Question: I'm trying to create sensors for a car to keep track of the distances from the car to the borders of the track. My goal is to have 5 sensors (see image below) and use them to train a machine learning algorithm.
But I can't figure out a way to calculate these distances. For now, I just need a sample of code and a logical explanation of how to implement this with PyGame. But a mathematical and geometrical explanation would be really nice as well for further reading. I'm using <URL> code from a YouTuber tutorial series.
My biggest issue is how to get the points in blue. (last picture) I need them to create the red lines from the car to the points and to calculate the length of these lines. These points are taking the car's position and rotation into account and they have a specific angle at which they get out of the car. I've managed to create the lines, but could not get the point the line would collide with the track.
What I want to accomplish:

I've tried different approaches to this problem, but for now, my biggest problem is how to get the position of the blue dots:
<URL>
--- Edit from the feedback ------
I added a new paragraph to better explain the problem. This way I hope it is clearer why this problem is different from those said to be related to it. The other problem we have the desired final position (mouse or enemy) in this one we have to figure out which point is the one we are going to use to create the line, and this is my issue.
My GitHub repo of the project
<URL>
The part of the code where I'm trying to implement this:
'''
class AbstractCar:
def __init__(self, max_vel, rotation_vel):
self.img = self.IMG
self.max_vel = max_vel
self.vel = 0
self.rotation_vel = rotation_vel
self.angle = 0
self.x, self.y = self.START_POS
self.acceleration = 0.1
def rotate(self, left=False, right=False):
if left:
self.angle += self.rotation_vel
elif right:
self.angle -= self.rotation_vel
def draw(self, win):
blit_rotate_center(win, self.img, (self.x, self.y), self.angle)
def move_forward(self):
self.vel = min(self.vel + self.acceleration, self.max_vel)
self.move()
def move_backward(self):
self.vel = max(self.vel - self.acceleration, -self.max_vel/2)
self.move()
def move(self):
radians = math.radians(self.angle)
vertical = math.cos(radians) * self.vel
horizontal = math.sin(radians) * self.vel
self.y -= vertical
self.x -= horizontal
def collide(self, mask, x=0, y=0):
car_mask = pygame.mask.from_surface(self.img)
offset = (int(self.x - x), int(self.y - y))
poi = mask.overlap(car_mask, offset)
return poi
def reset(self):
self.x, self.y = self.START_POS
self.angle = 0
self.vel = 0
class PlayerCar(AbstractCar):
IMG = RED_CAR
START_POS = (180, 200)
def reduce_speed(self):
self.vel = max(self.vel - self.acceleration / 2, 0)
self.move()
def bounce(self):
self.vel = -self.vel
self.move()
def drawSensors(self):
radians = math.radians(self.angle)
vertical = -math.cos(radians)
horizontal = math.sin(radians)
car_center = pygame.math.Vector2(self.x + CAR_WIDTH/2, self.y + CAR_HEIGHT/2)
pivot_sensor = pygame.math.Vector2(car_center.x + horizontal * -100, car_center.y - vertical * -100)
#sensor1 = Vector(30, 0).rotate(self.angle) #+ self.pos # atualiza a posicao do sensor 1
#sensor2 = Vector(30, 0).rotate((self.angle+30)%360) #+ self.pos # atualiza a posicao do sensor 2
#sensor3 = Vector(30, 0).rotate((self.angle-30)%360) #+ self.pos # atualiza a posicao do sensor 3
#rotate pivot sensor around car center
sensor_2 = pivot_sensor.rotate((self.angle+30)%360)
# Sensor 1
pygame.draw.line(WIN, (255, 0, 0), car_center, pivot_sensor, 2)
# Sensor 2
pygame.draw.line(WIN, (255, 0, 0), car_center, sensor_2, 2)
# Sensor 3
#pygame.draw.line(WIN, (255, 0, 0), (self.x, self.y), (self.x + horizontal * 100, self.y - vertical * 100), 2)
'''
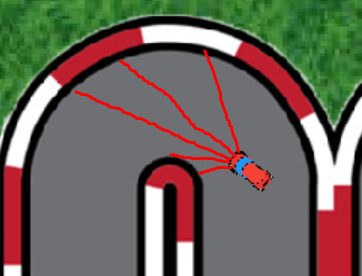
Answer: Thank you for the comments, I solved my problem using the idea of firing sensors so I can get the point on the wall when the "bullet" hits it.
<URL>
As we can see when the bullet hits the wall we can create a line that connects the point to the car. This is not the best solution, as it takes time for the bullet to hit the wall and in the meantime, the car is "blind".
As Rabbid76 commented, using raycasting may be the solution I was looking for.
Code for reference:
Sensor Bullet class
'''
class SensorBullet:
def __init__(self, car, base_angle, vel, color):
self.x = car.x + CAR_WIDTH/2
self.y = car.y + CAR_HEIGHT/2
self.angle = car.angle
self.base_angle = base_angle
self.vel = vel
self.color = color
self.img = pygame.Surface((4, 4))
self.fired = False
self.hit = False
self.last_poi = None
def draw(self, win):
pygame.draw.circle(win, self.color, (self.x, self.y), 2)
def fire(self, car):
self.angle = car.angle + self.base_angle
self.x = car.x + CAR_WIDTH/2
self.y = car.y + CAR_HEIGHT/2
self.fired = True
self.hit = False
def move(self):
if(self.fired):
radians = math.radians(self.angle)
vertical = math.cos(radians) * self.vel
horizontal = math.sin(radians) * self.vel
self.y -= vertical
self.x -= horizontal
def collide(self, x=0, y=0):
bullet_mask = pygame.mask.from_surface(self.img)
offset = (int(self.x - x), int(self.y - y))
poi = TRACK_BORDER_MASK.overlap(bullet_mask, offset)
if poi:
self.fired = False
self.hit = True
self.last_poi = poi
return poi
def draw_line(self, win, car):
if self.hit:
pygame.draw.line(win, self.color, (car.x + CAR_WIDTH/2, car.y + CAR_HEIGHT/2), (self.x, self.y), 1)
pygame.display.update()
def get_distance_from_poi(self, car):
if self.last_poi is None:
return -1
return math.sqrt((car.x - self.last_poi[0])**2 + (car.y - self.last_poi[1])**2)
'''
Methods the car must perform to use the sensor
'''
# Inside car's __init__ method
self.sensors = [SensorBullet(self, 25, 12, (100, 0, 255)), SensorBullet(self, 10, 12, (200, 0, 255)), SensorBullet(self, 0, 12, (0, 255, 0)), SensorBullet(self, -10, 12, (0, 0, 255)), SensorBullet(self, -25, 12, (0, 0, 255))]
# ------
# Cars methods
def fireSensors(self):
for bullet in self.sensors:
bullet.fire(self)
def sensorControl(self):
#print(contains(self.sensors, lambda x: x.hit))
for bullet in self.sensors:
if not bullet.fired:
bullet.fire(self)
for bullet in self.sensors:
bullet.move()
def get_distance_array(self):
return [bullet.get_distance_from_poi(self) for bullet in self.sensors]
'''